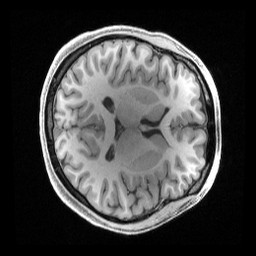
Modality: T1w
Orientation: axial
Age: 19
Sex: female
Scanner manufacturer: siemens
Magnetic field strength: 3 T
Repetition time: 2.4 s
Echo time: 0.00222 s